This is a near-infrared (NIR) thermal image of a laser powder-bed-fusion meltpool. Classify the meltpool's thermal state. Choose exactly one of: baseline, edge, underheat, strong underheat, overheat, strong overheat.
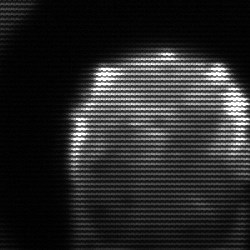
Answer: edge